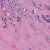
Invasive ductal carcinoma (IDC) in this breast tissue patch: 1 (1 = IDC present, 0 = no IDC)